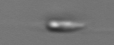
Label: Dinobryon